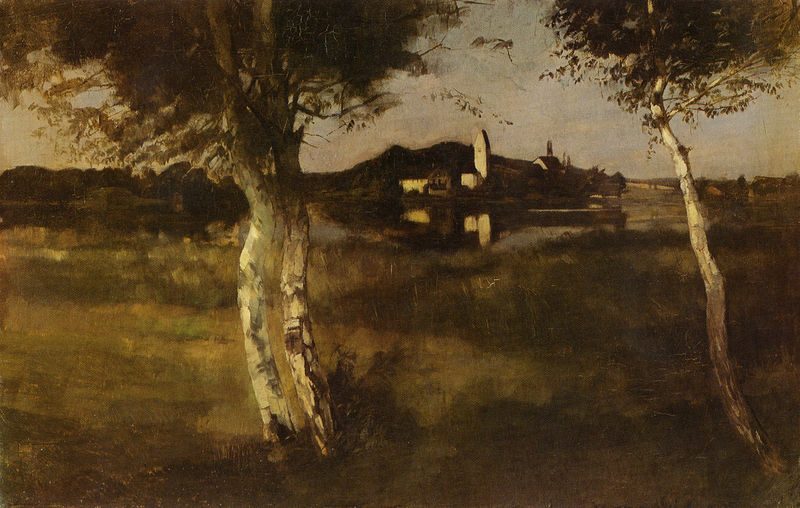
Titel: Am Weßlinger See
Künstler: Carl Schuch
Standort: Bremen
Institution: Kunsthalle
Schlagwörter: baum, blau, blätter, dunkel, gemälde, himmel, laub, wasser, weiß, wolken, bäume, fluss, gelb, grün, impressionismus, kirchturm, landschaft, ocker, see, stadt, teich, ufer, äste, abend, braun, frankreich, grau, hell, licht, schwarz, blick, gras, haus, rasen, wiese, beige, malerei, öl, ast, birke, birken, erde, feld, felder, ferne, gräser, horizont, häuser, hügel, morgen, natur, schilf, spiegelung, weide, zweige, büsche, gewässer, kirche, pastos, sonne, sträucher, wiesen, boden, corot, insel, land, realismus, drei, blatt, wald, anhöhe, genre, turm, weiher, hellblau, sommer, ruhe, düster, naturalismus, ort, spiegelbild, dorf, mauer, sonnenuntergang, landschaftsmalerei, bauernhof, herbst, hof, stille, stämme, deutsch, umriss, kirchen, ortschaft, kloster, türme, palast, dom, seen, moos, sumpf, buchen, unterholz, blaugrau, moor, lanschaft, thoma, geäst, brauntöne, rinde, tonig, laubbäume, siedlung, worpswede, auen, oker, dachau, barbizon, balu, windstille, grüntöne, reflex, baumrinde, gün, buche, schadt, hühel, morgenstimmung, linden, früh, amper, aäste, bääume, farbabstufungen, pfaffenhofen, schule von barbizon, wädchen, birkenstamm, flussniederung